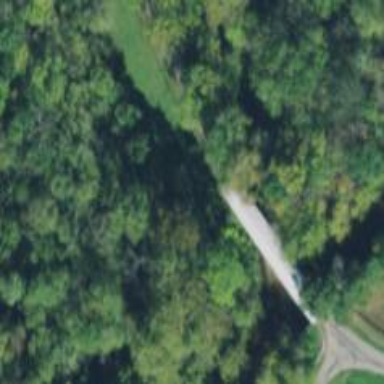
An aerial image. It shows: Covered bridge over tertiary road.